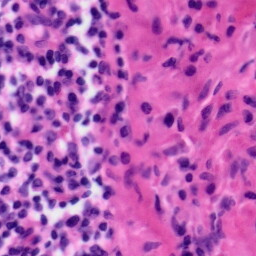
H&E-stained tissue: Tonsil